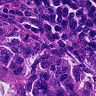
Metastatic tissue present: yes